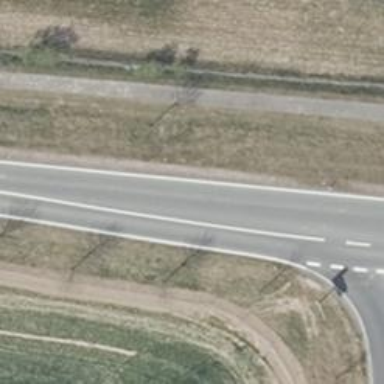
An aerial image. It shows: Secondary road with asphalt surface.